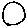
Label: circle